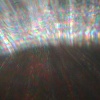
Label: sunburn